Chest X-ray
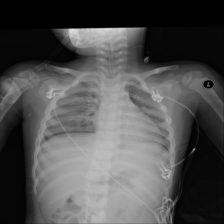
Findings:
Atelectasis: negative
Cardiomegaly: negative
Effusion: negative
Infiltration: negative
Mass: negative
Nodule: negative
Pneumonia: negative
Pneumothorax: negative
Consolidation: negative
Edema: negative
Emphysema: negative
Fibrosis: negative
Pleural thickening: negative
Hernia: negative